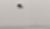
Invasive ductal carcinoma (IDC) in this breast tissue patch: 0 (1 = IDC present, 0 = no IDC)